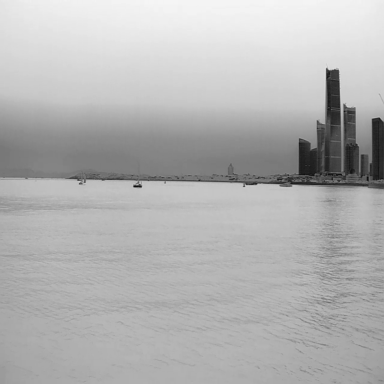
There are three container_ships in the infrared image.